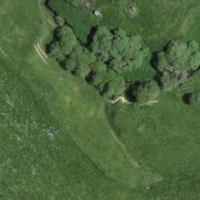
EUNIS habitat code: 52
Species observed at this site:
Parnassia palustris
Calopteryx virgo